Question: I got a following error when 'Response.End();' is execute.
Its look like a 'threading error' but unable to handle it.Any body know about the error and how to fix it?.I am using 'VS2008'.Thanks.
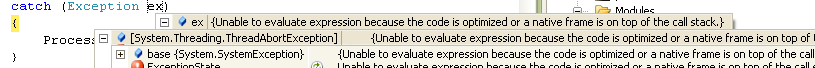
Answer: Why do you need to explicitly call Response.End()? You can call <URL> to get around this issue, but you may want to consider refactoring your code to not prematurely end the response.